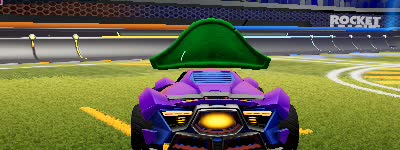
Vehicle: werewolf